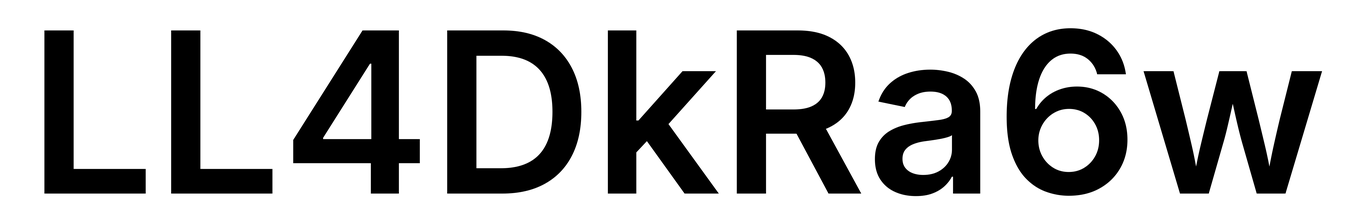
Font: Inter_SemiBold